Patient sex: M
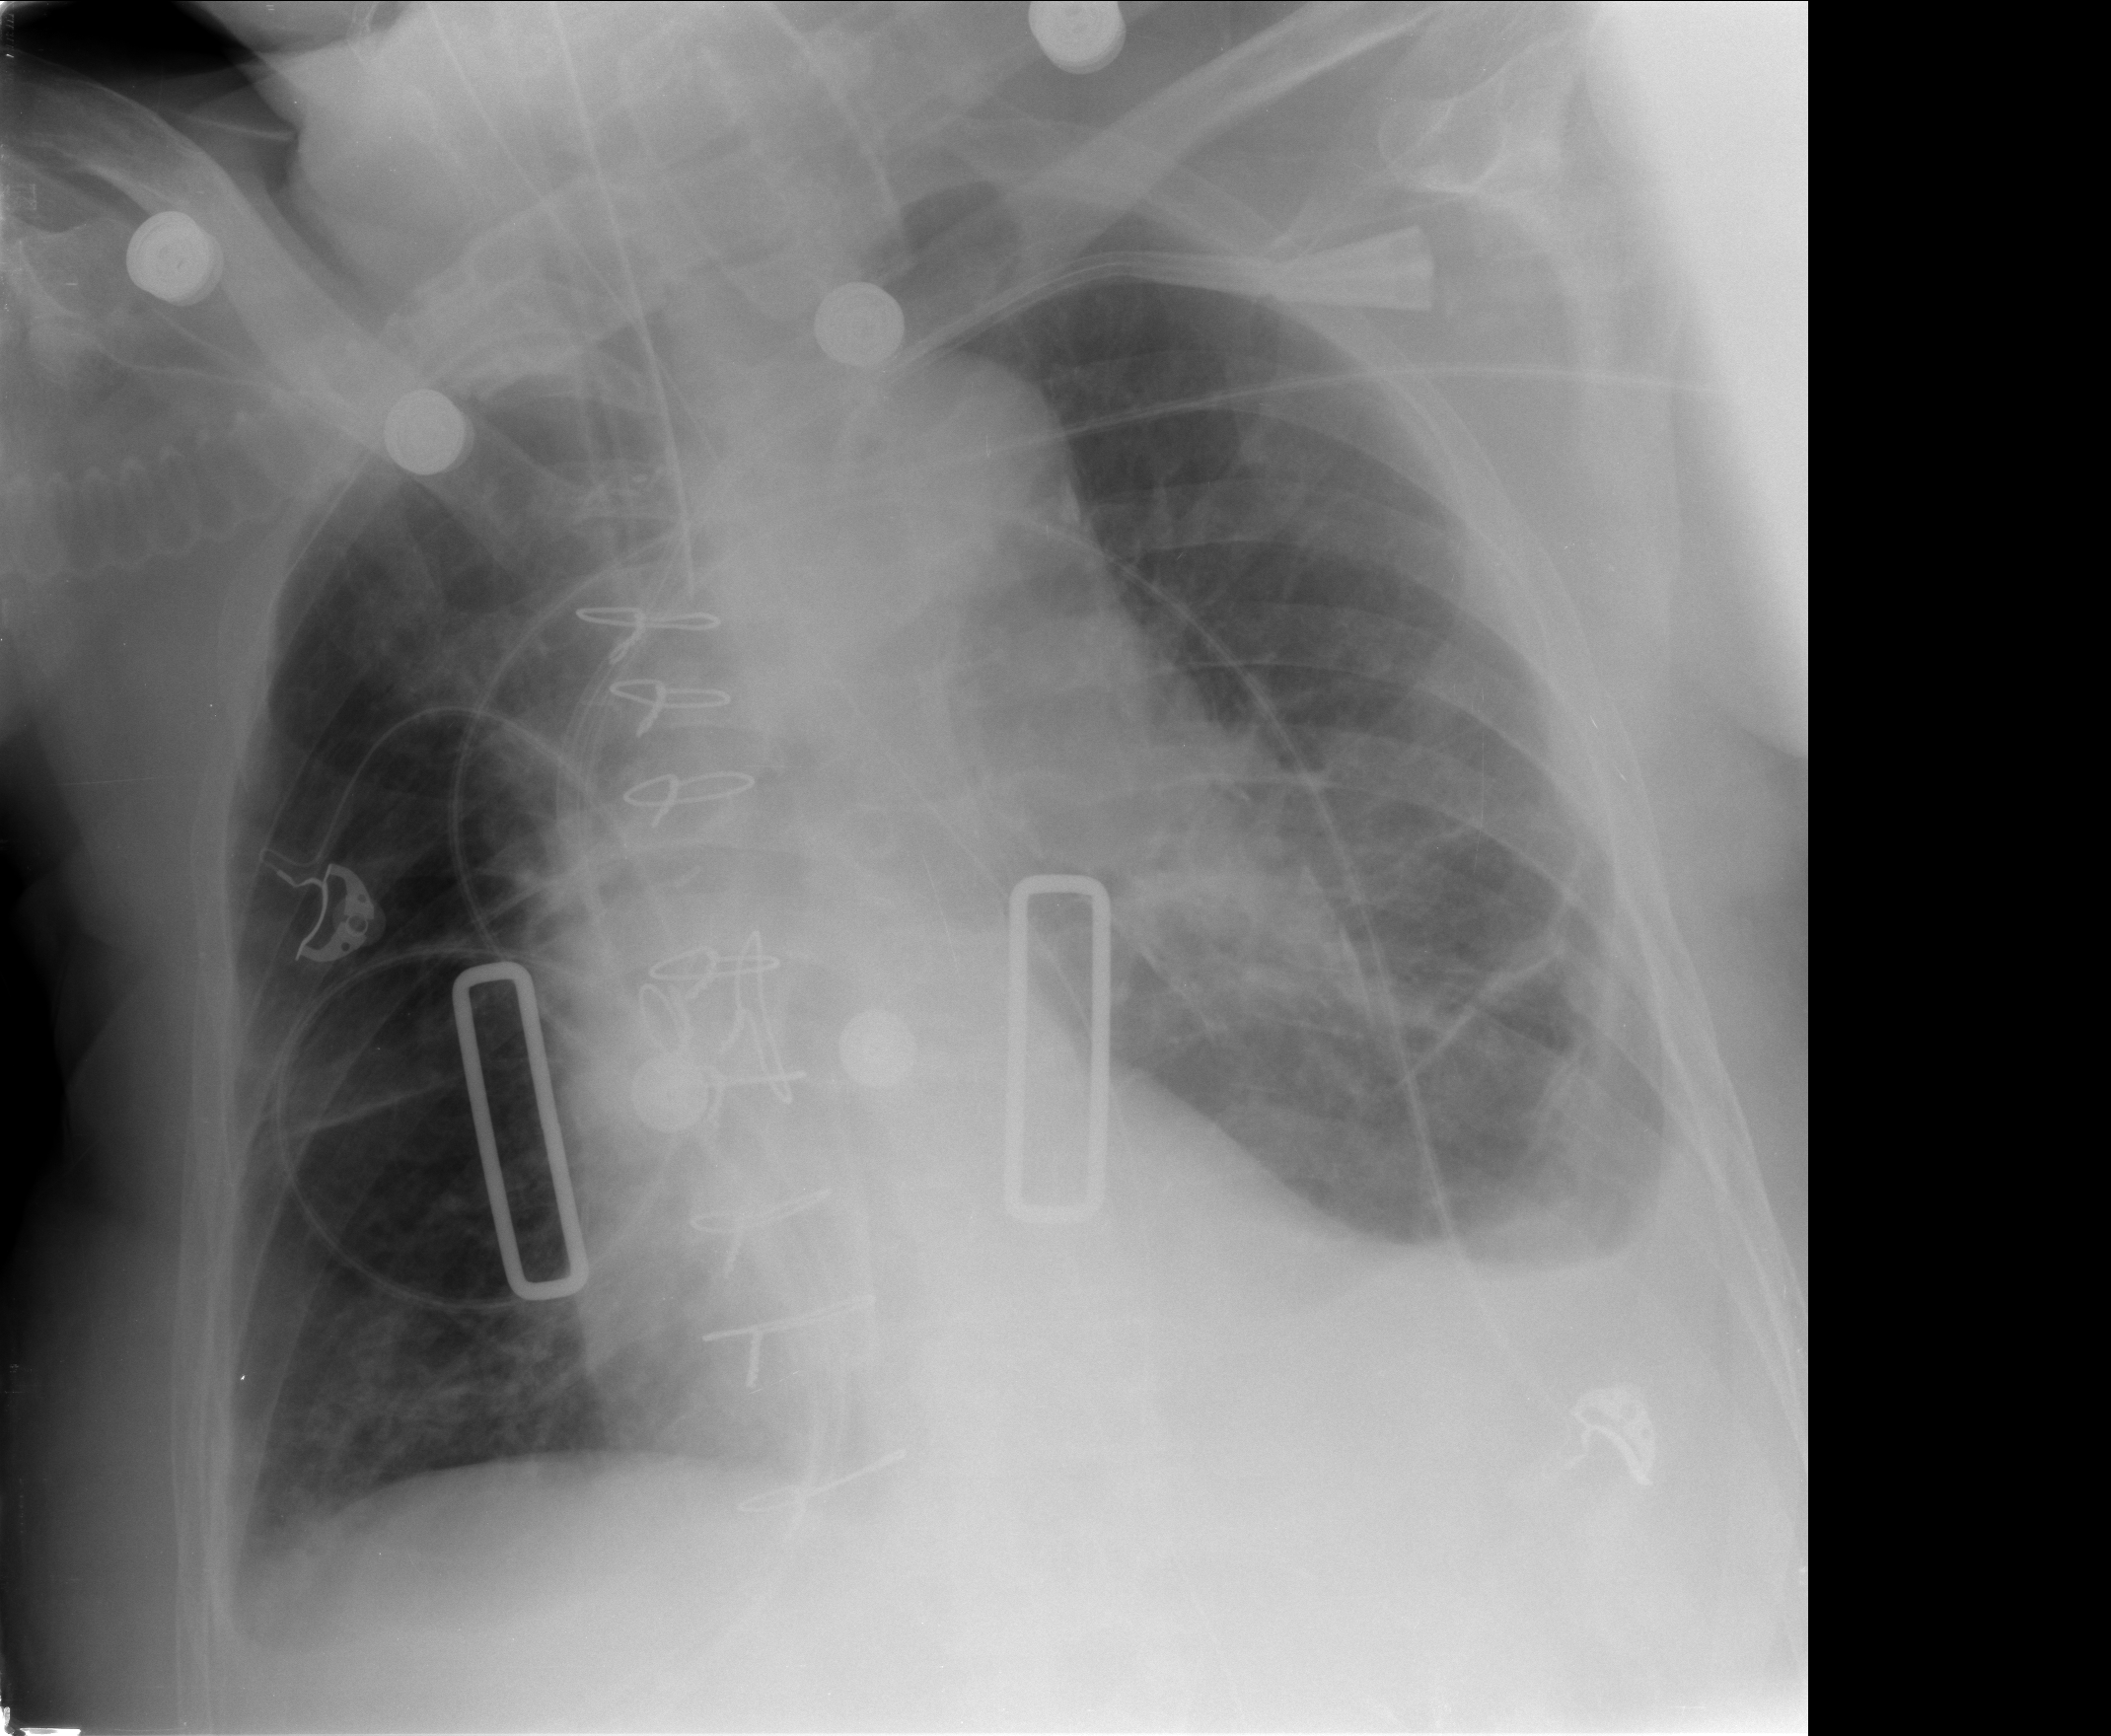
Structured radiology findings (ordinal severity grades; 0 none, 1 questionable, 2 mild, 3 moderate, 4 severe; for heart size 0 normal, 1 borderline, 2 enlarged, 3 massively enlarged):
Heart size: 0
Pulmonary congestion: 1
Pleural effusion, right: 0
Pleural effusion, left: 3
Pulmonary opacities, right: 1
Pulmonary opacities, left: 2
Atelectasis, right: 0
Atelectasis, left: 2